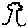
Label: tree